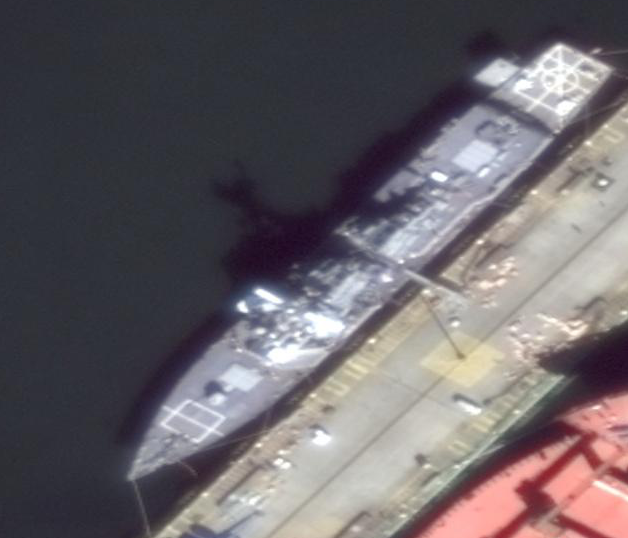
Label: Arleigh_Burke-class_destroyer